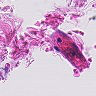
Metastatic tissue present: no